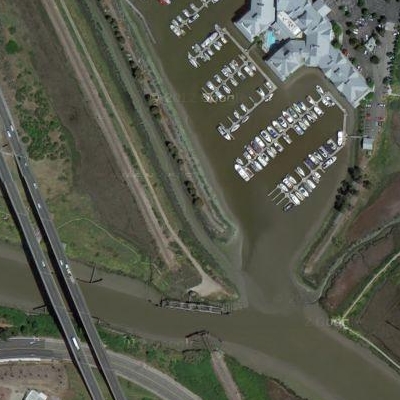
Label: dRiverLake